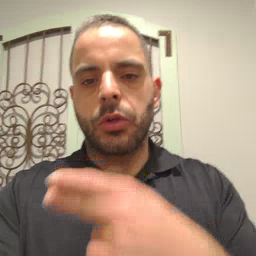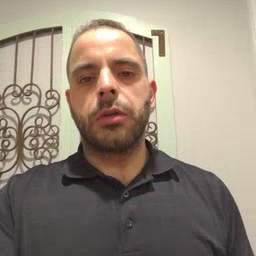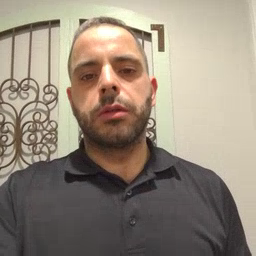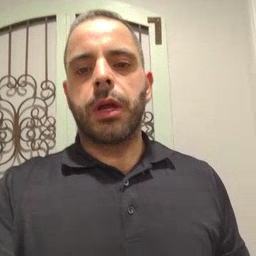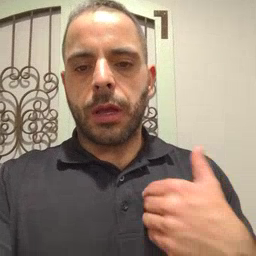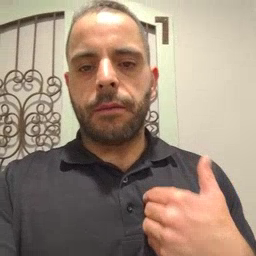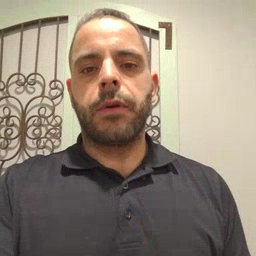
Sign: have